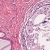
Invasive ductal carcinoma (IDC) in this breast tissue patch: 0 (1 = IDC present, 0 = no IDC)